Field crop: maize
Growth stage: 2
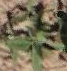
Species: atriplex